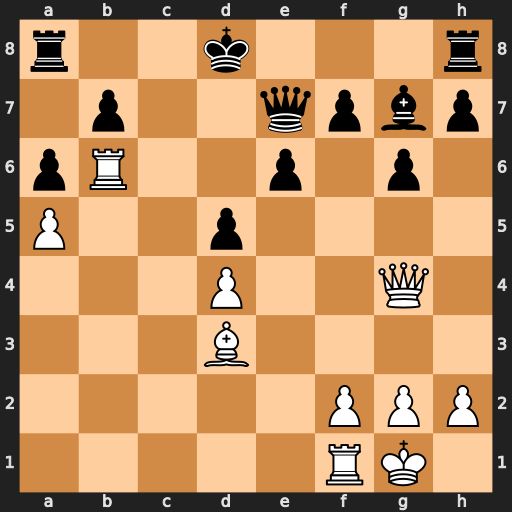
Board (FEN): r2k3r/1p2qpbp/pR2p1p1/P2p4/3P2Q1/3B4/5PPP/5RK1
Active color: w
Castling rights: -
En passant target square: -
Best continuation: Rfb1 Rc8 Rxb7